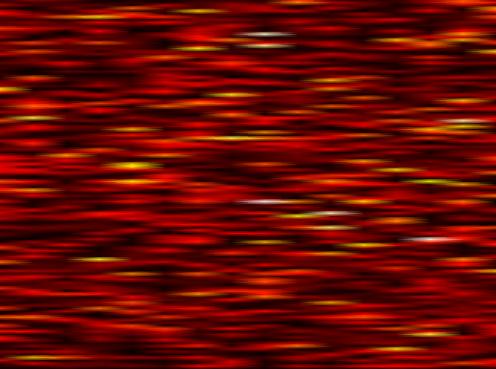
Label: OFDM